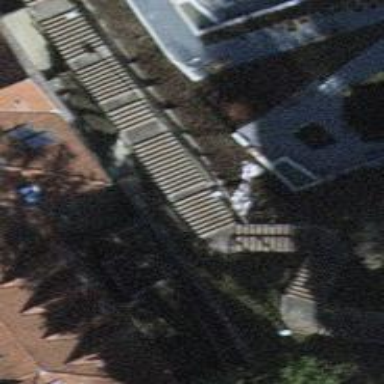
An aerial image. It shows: Road with steps.